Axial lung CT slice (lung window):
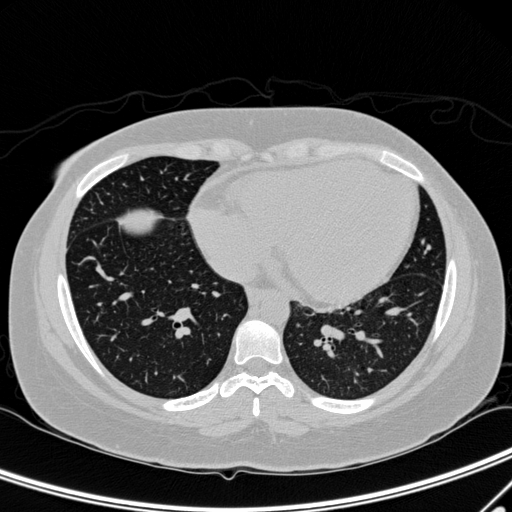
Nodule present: no